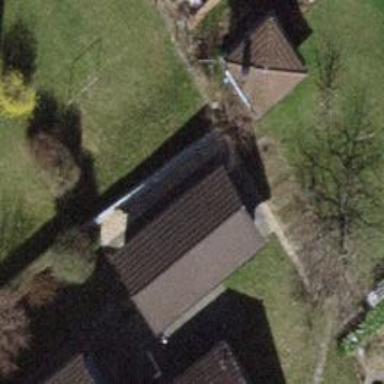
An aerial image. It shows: Hut.